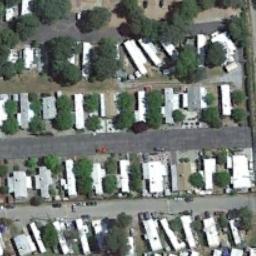
Label: residential